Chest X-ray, PA view. Patient: 81 years old, sex M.
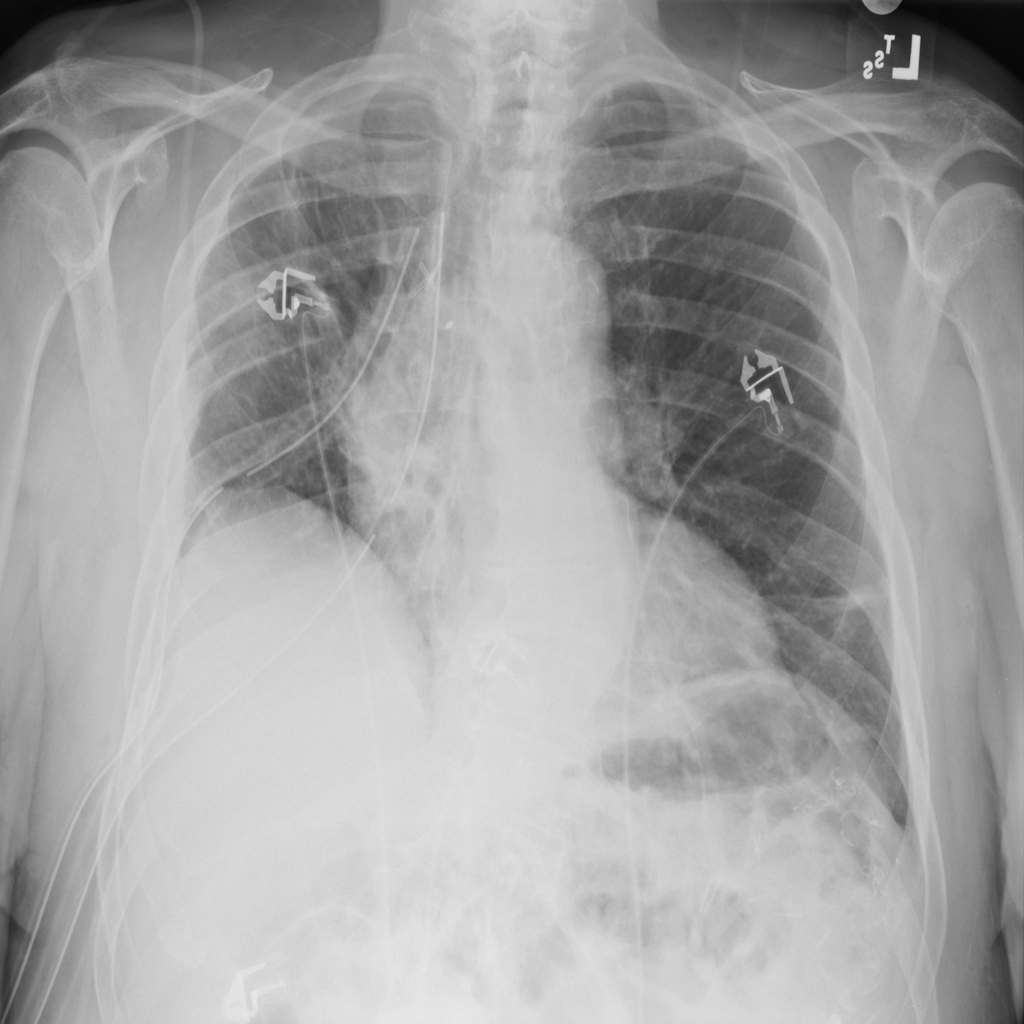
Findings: No Finding